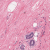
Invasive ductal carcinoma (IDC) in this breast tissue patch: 0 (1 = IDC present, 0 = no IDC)